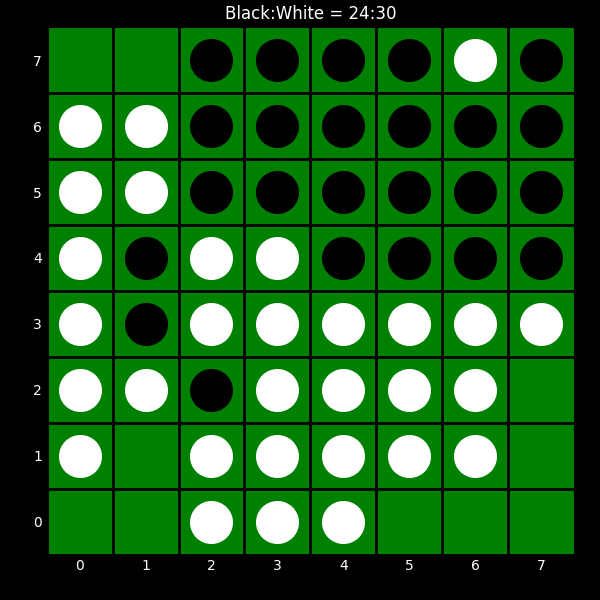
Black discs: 24
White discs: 30